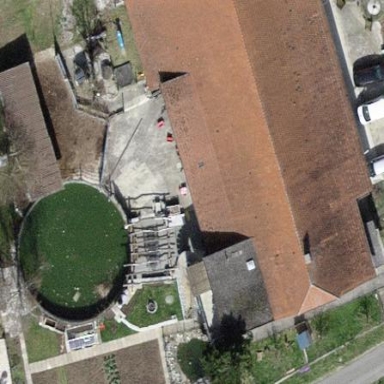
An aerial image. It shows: Farmyard area.